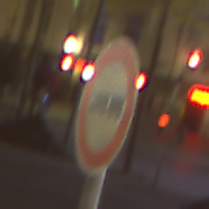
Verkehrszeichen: VerbotLastkraftwagenMitAnhaenger
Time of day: Night
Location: Outdoor (Urban)
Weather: Clear
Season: NotSpecified
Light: Artificial